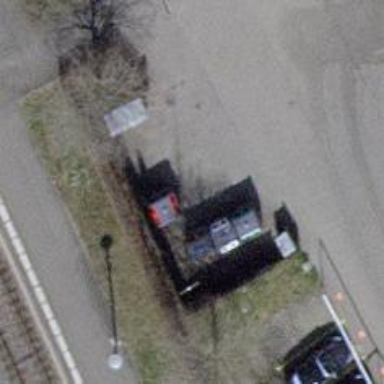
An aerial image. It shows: Recycling container for scrap metal. It is designated as recycling amenity.